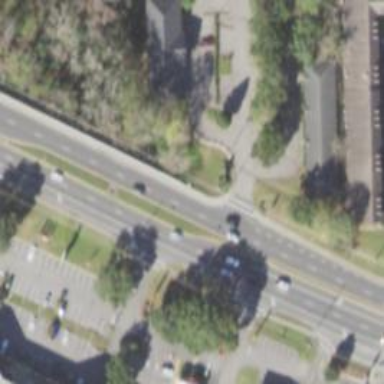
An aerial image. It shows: Uncontrolled and marked road crossing.